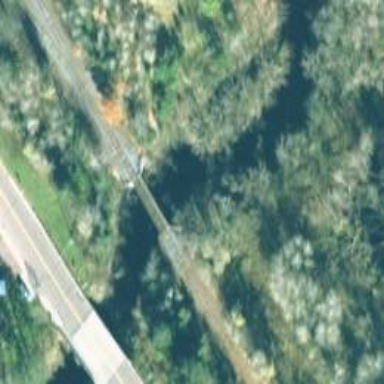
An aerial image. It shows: Disused railway spur bridge.